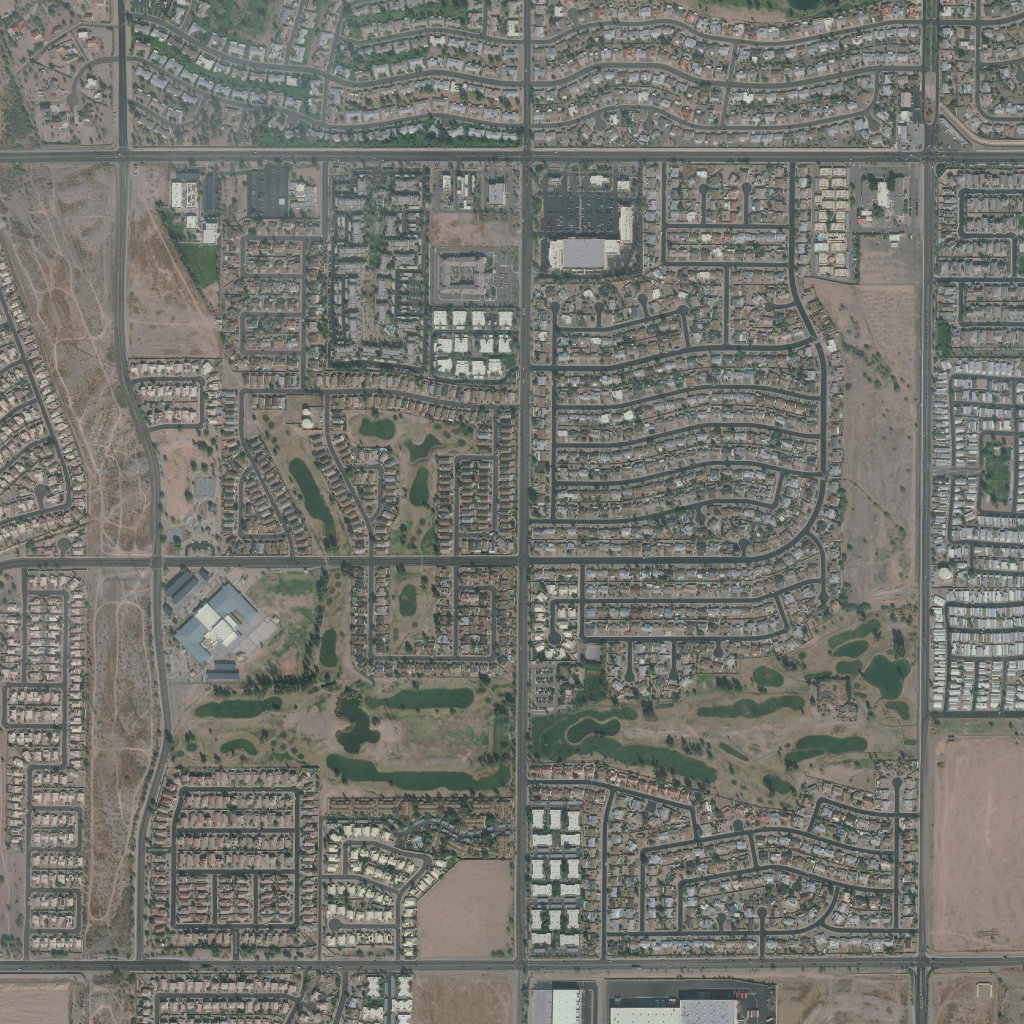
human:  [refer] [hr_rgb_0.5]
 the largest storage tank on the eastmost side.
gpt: <box>[[91, 55, 93, 56, 0]]</box>

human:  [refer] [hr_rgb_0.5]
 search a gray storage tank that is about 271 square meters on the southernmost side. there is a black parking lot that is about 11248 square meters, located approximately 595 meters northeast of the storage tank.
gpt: <box>[[29, 40, 30, 41, 0]]</box>